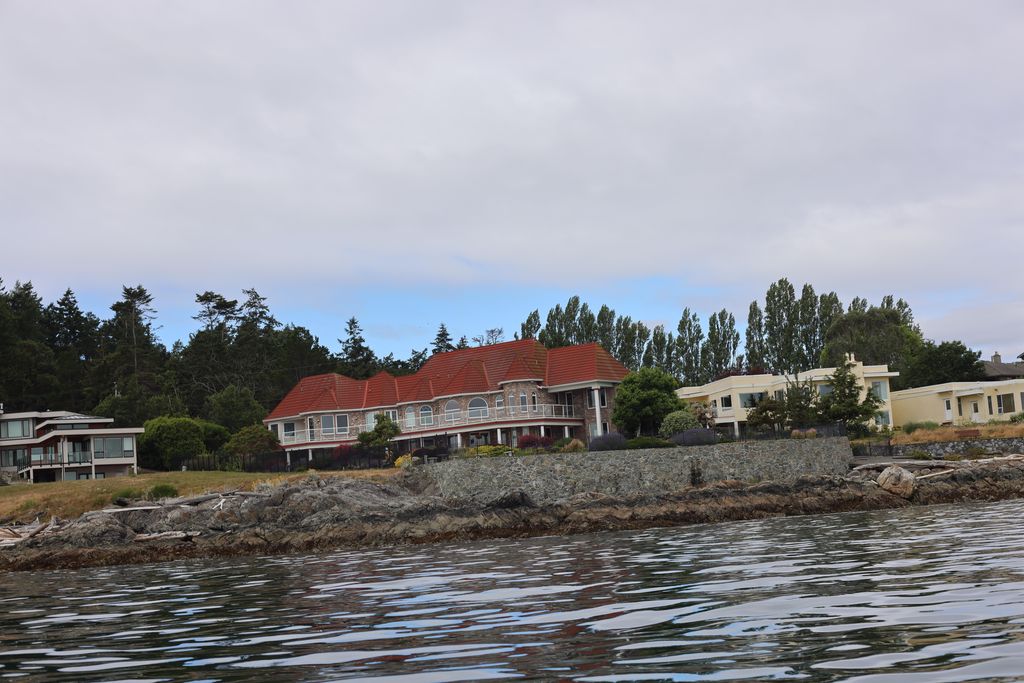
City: victoria